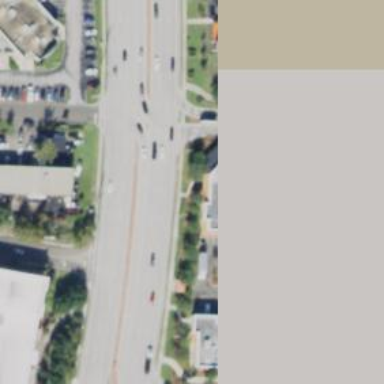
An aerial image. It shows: Asphalt road with primary link designation.